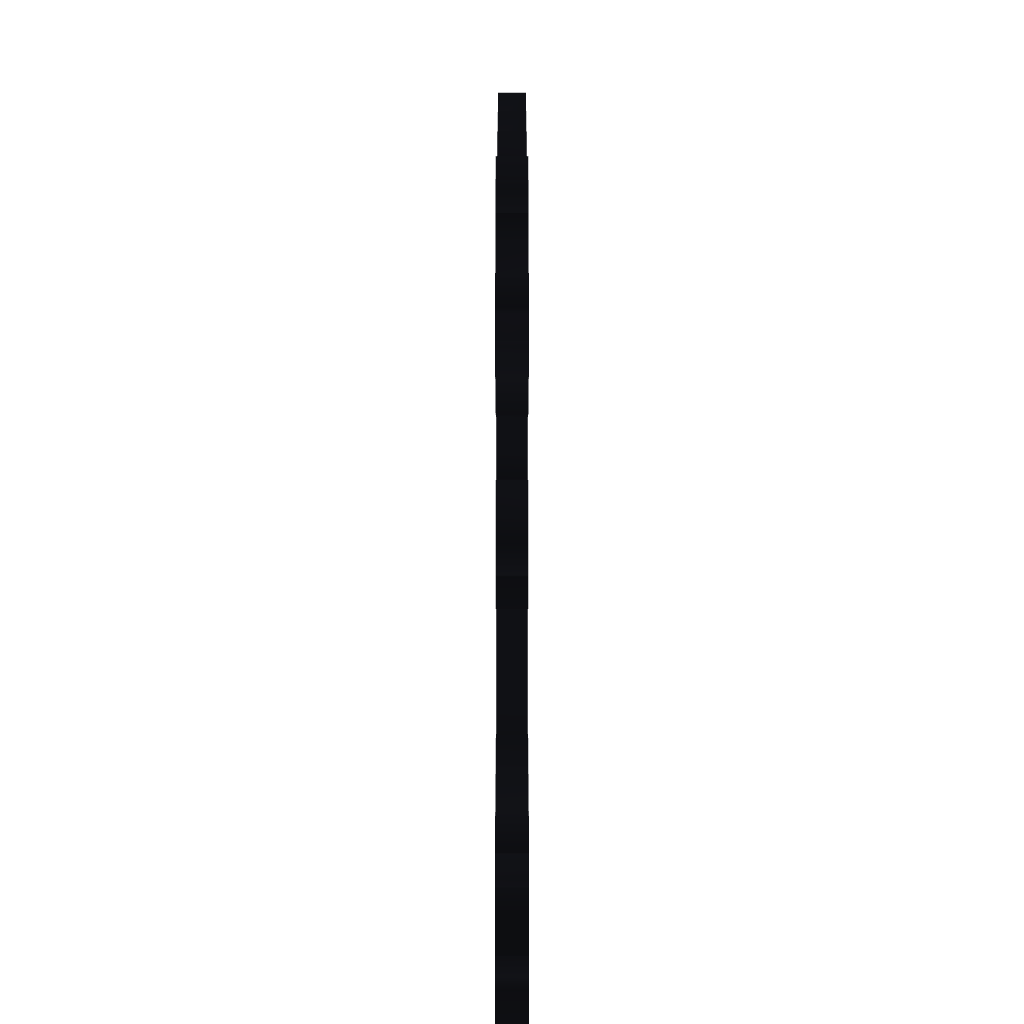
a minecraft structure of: Simon Whipping(Castlevania 2)